Interaction volume radius: 5 \u00c5
Interaction volume height: 15 \u00c5
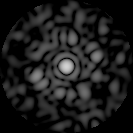
Disorder parameter: 0.8552